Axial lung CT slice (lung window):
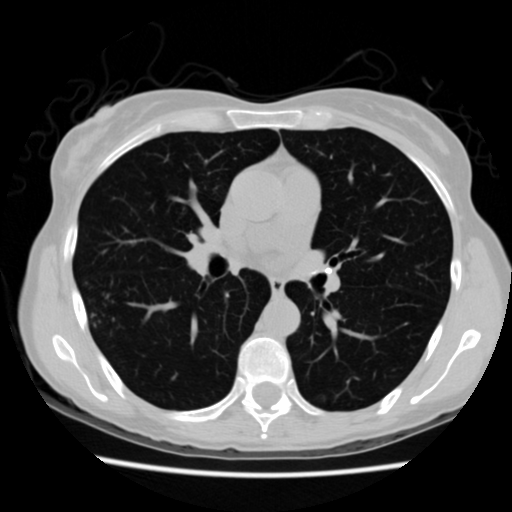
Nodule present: no